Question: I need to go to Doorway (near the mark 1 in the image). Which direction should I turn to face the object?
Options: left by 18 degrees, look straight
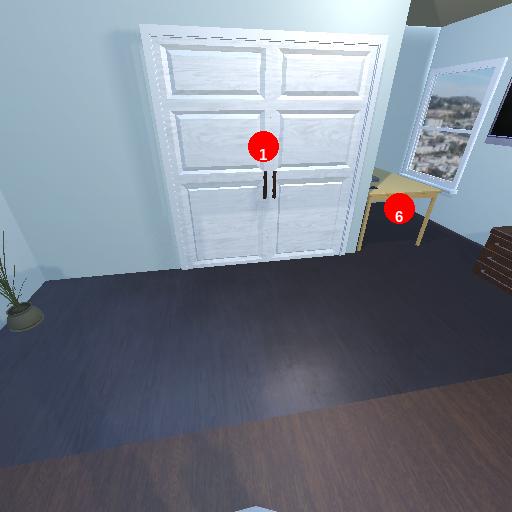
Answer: left by 18 degrees